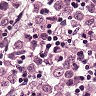
Metastatic tissue present: yes